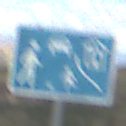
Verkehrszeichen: BeginnVerkehrsberuhigterBereich
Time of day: Midday
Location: Outdoor (Nature)
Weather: PartlyCloudy
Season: NotSpecified
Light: Natural